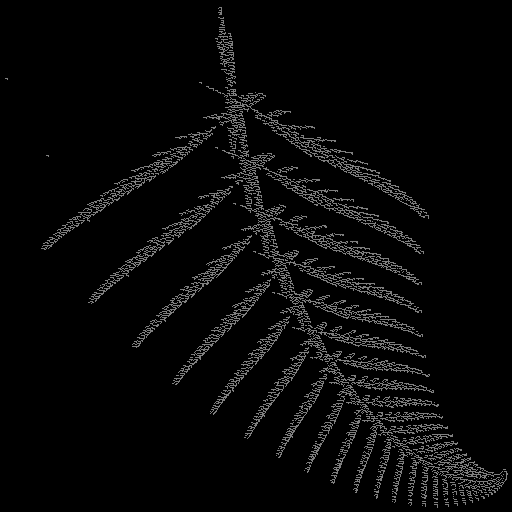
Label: deerfern